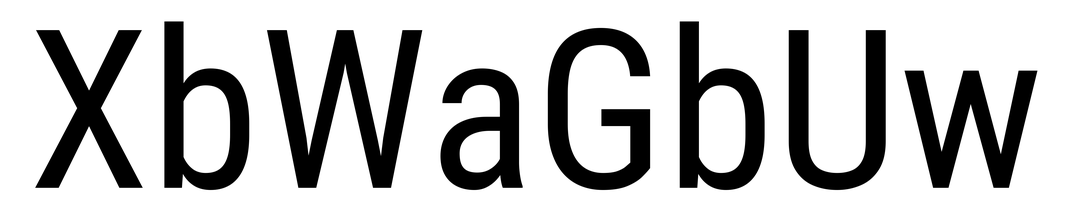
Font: Roboto_Condensed_Regular